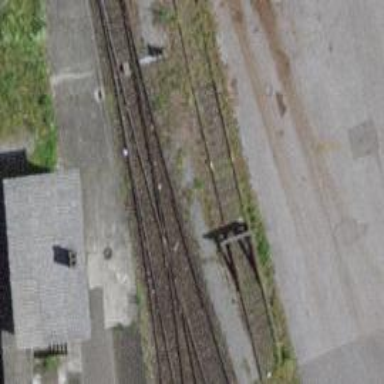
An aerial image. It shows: Railway buffer stop.